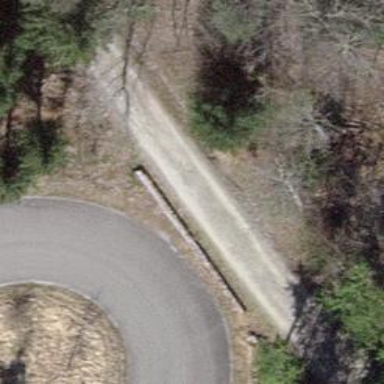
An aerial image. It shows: Path.